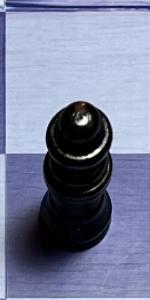
Label: Queen_Black